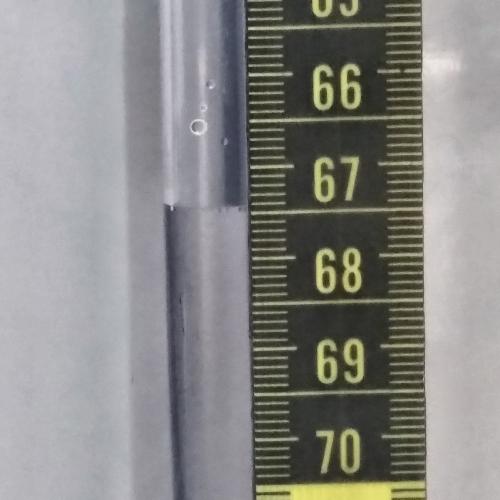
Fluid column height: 67.4 cm